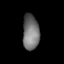
Tissue: lung
Cell type: Smooth muscle cells
Senescence score: 0.6167
Nuclear area (px): 570
Mean DAPI intensity: 115.226